Question: I installed SublimeText3 recently. I installed the SublimeCodeIntel package for enable autocompletion for PHP. But, when I've a function with many parameters, it doesn't show the parameters correctly.

In the area with blue background, in "$ord...variaveis", a part of the parameter $ordenacao is hidden, like a part of the next parameter. The correct is to show "$ordenacao, $tipos_variaveis" instead of "$ord...variaveis". In functions with few parameters, all works fine. But in a function like this, with many parameters, this problem occur. Sorry for my bad english. Thanks in advance.
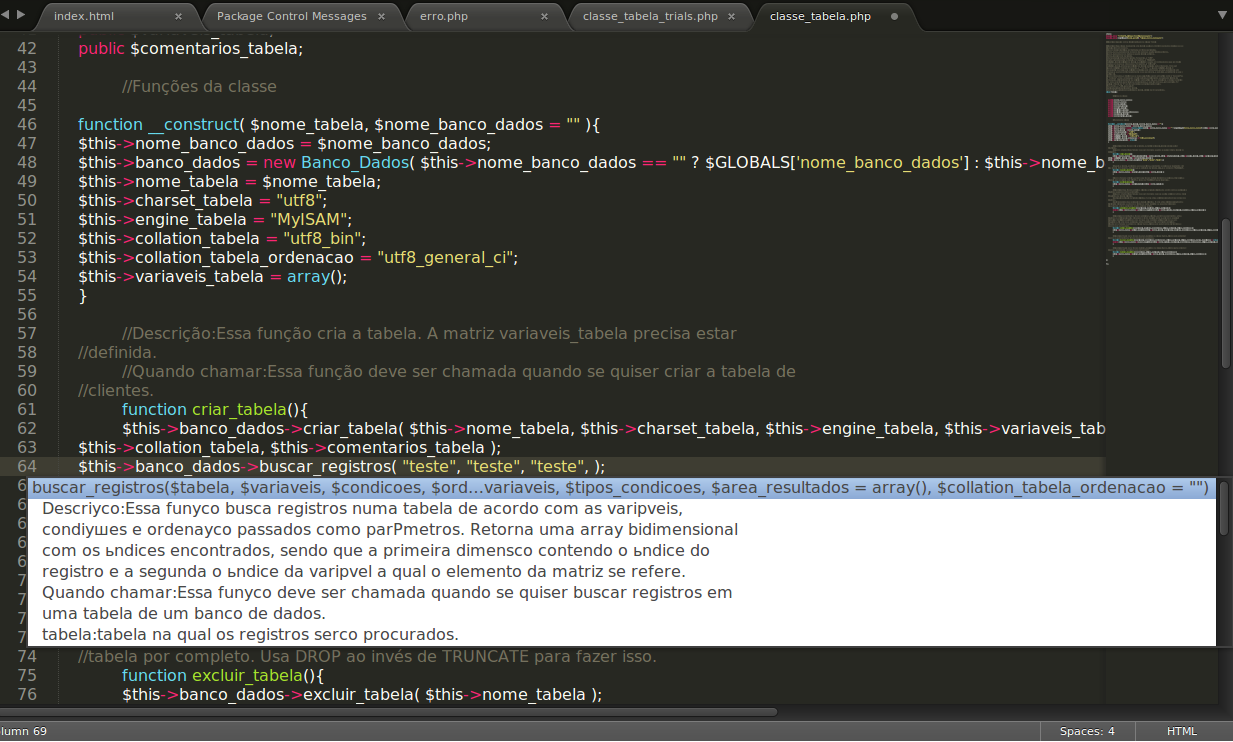
Answer: This is expected behavior. If the text on a line is too long to fit in the window, it is shortened by adding '...' in the middle. As you can see, there is no way of making the window wider.
From a general programming perspective, if you find yourself writing functions that require more than 3 or 4 arguments, you may be able to refactor the function into 2 or more separate ones, calling one from inside the other. Of course, this may not always be possible, but it is certainly something to consider.